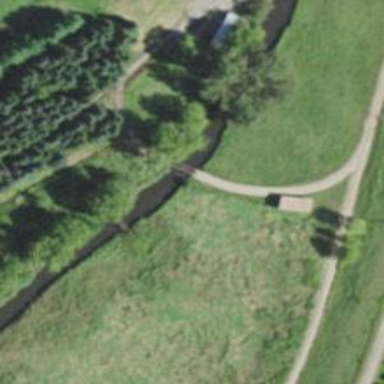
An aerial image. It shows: Miniature railway bridge.